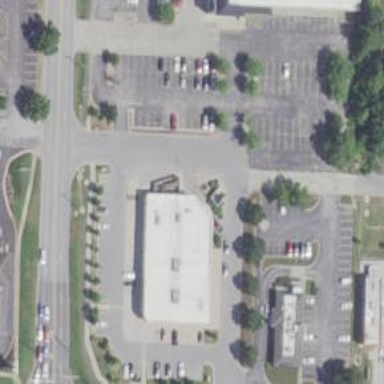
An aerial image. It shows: Pharmacy providing healthcare services.